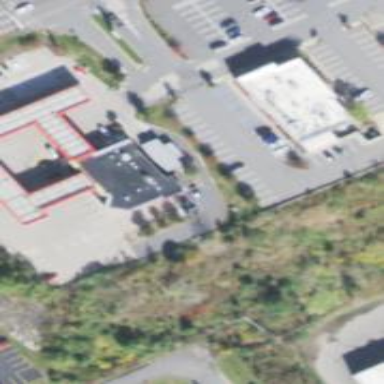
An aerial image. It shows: Fuel station building.